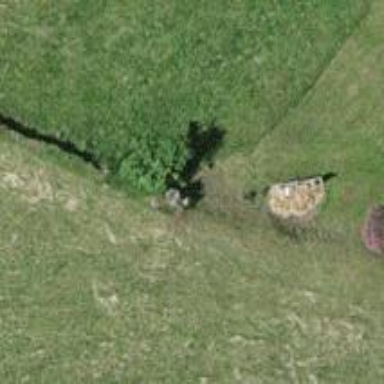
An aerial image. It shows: Dry stone wall barrier.